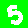
Digit: 5